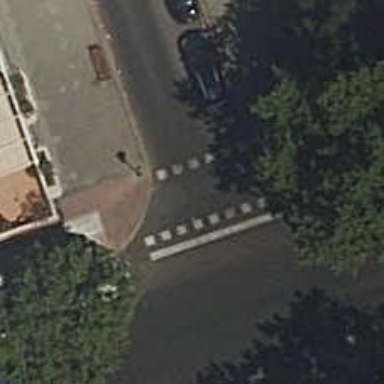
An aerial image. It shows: Road with traffic signals and zebra crossing with traffic signals.